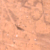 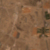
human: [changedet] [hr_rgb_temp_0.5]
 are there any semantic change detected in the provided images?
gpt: A garden area has been realized on the right.